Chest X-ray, PA view. Patient: 49 years old, sex F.
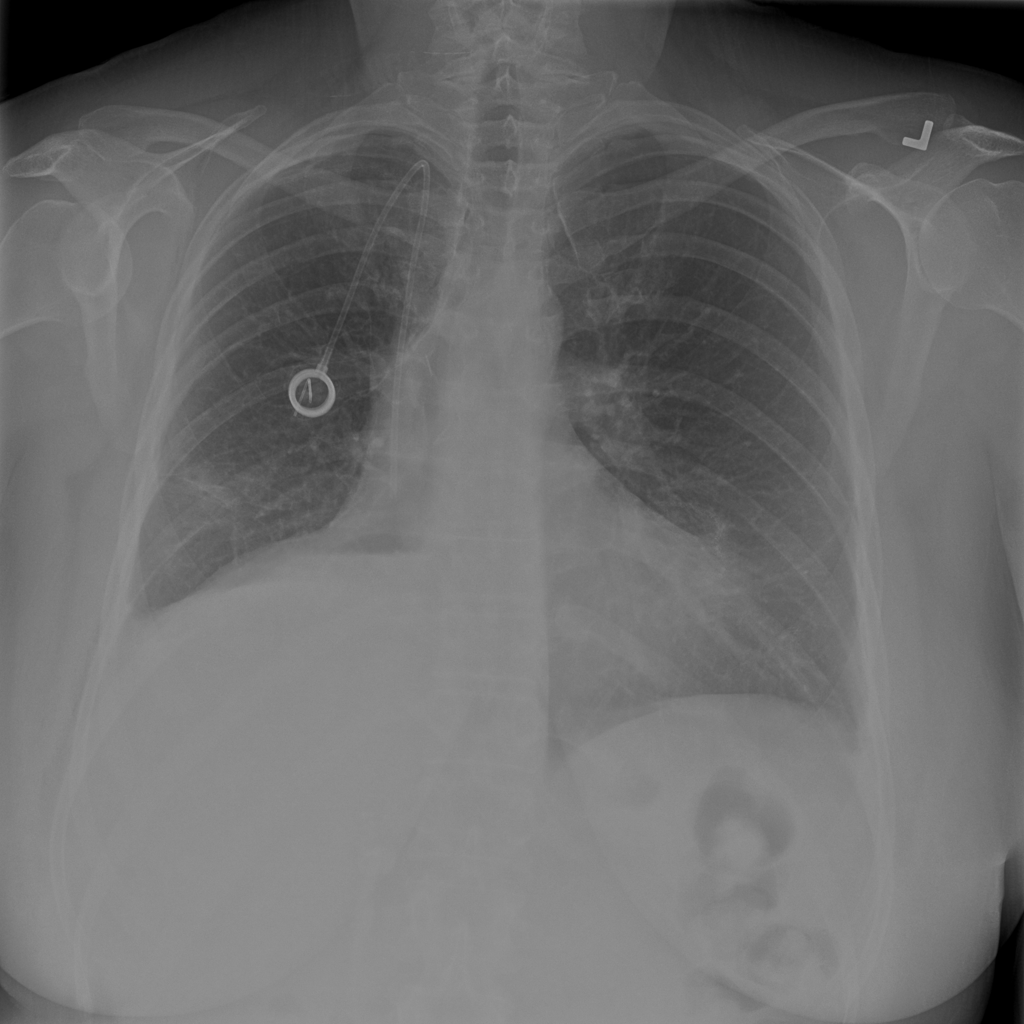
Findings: No Finding